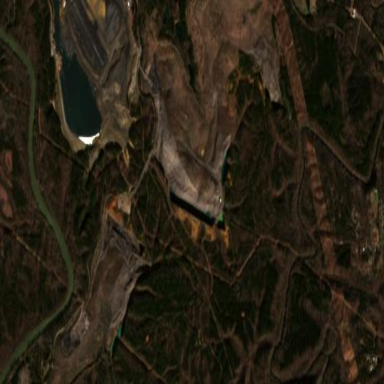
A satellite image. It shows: Quarry area.